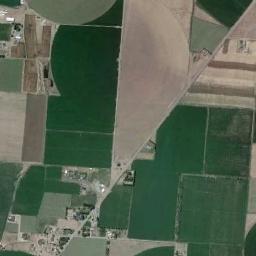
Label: rectangular_farmland